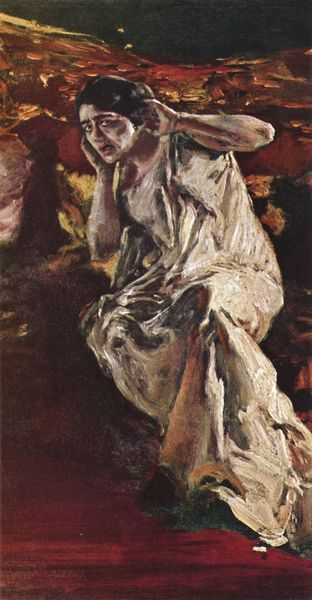
Titel: Die Tänzerin Madeleine
Künstler: Albert von Keller
Standort: München
Institution: Neue Pinakothek
Schlagwörter: dunkel, feuer, gemälde, hand, kopf, schatten, umhang, weiß, gelb, grün, sitzen, braun, frau, geste, grau, haar, hell, hintergrund, kleid, mund, nacht, nase, orange, schwarz, zeichnung, blick, rot, tuch, hochformat, alt, hemd, wand, arm, arme, augen, falten, gesicht, mensch, sehen, stein, steine, hals, hände, portrait, porträt, öl, erde, einsam, gewand, haare, sitzend, stoff, nachthemd, kinn, ohren, beine, bein, kauern, liegen, düster, abstrakt, fels, farbe, ausdruck, laut, angst, realistisch, faltenwurf, allein, ellenbogen, corinth, offen, kauernd, furcht, panik, schrecken, bedrohlich, rom, verzweiflung, antik, hilfe, hölle, leid, schmerz, toga, gesichtsausdruck, schrei, schreck, gefühl, südländisch, hören, ducken, terror, schlecht, erschrocken, gebärde, gewnd, lärm, ertappt, langes kleid, geräusch, flcuht, horchen, n, dunkjel